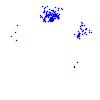
Particle: electron